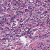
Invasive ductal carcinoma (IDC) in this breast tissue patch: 1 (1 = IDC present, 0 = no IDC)